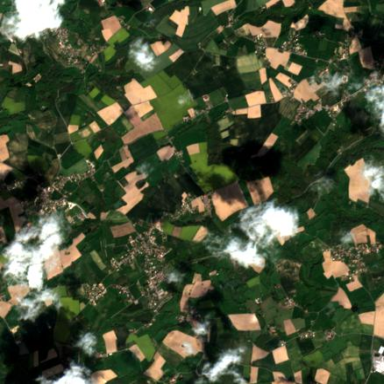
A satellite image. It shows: Agricultural meadow.